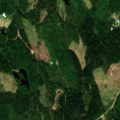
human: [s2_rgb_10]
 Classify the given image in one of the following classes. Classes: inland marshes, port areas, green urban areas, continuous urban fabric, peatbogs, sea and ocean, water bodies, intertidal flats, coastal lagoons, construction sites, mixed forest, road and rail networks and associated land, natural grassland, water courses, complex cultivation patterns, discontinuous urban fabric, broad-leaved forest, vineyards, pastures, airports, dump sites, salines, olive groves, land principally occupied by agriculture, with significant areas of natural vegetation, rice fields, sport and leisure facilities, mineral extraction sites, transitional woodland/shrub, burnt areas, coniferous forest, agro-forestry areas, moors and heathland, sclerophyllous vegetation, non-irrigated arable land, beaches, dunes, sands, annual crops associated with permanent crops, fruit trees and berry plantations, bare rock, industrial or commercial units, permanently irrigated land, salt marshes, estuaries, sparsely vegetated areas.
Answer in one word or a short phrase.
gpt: broad-leaved forest, coniferous forest, mixed forest